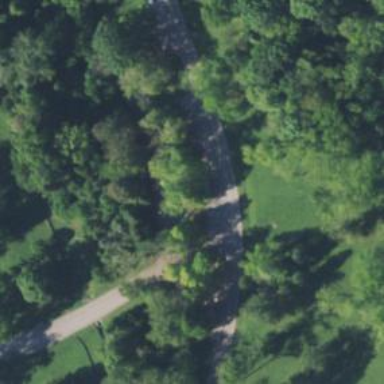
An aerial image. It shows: Service road.